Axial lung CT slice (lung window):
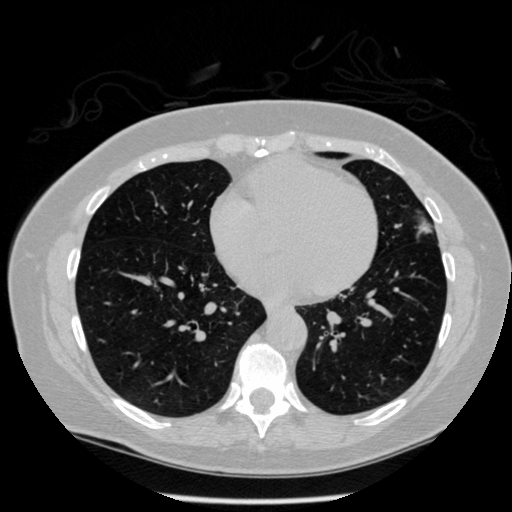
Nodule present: no